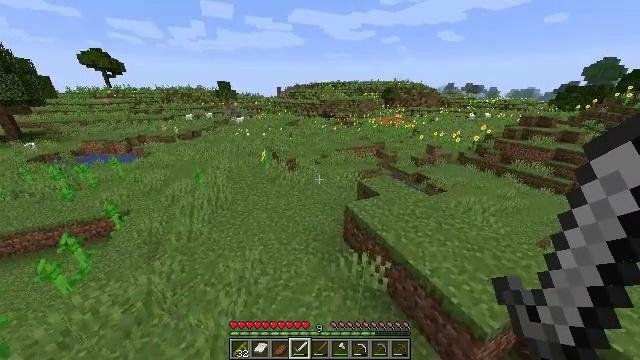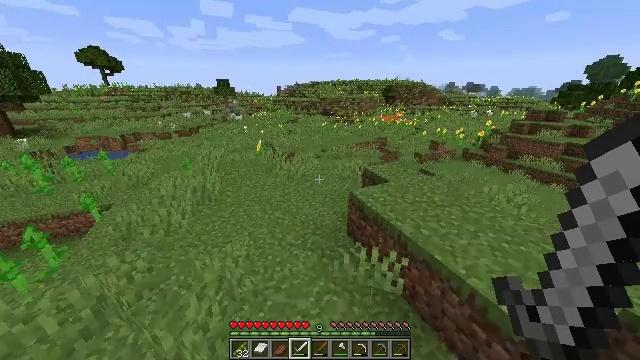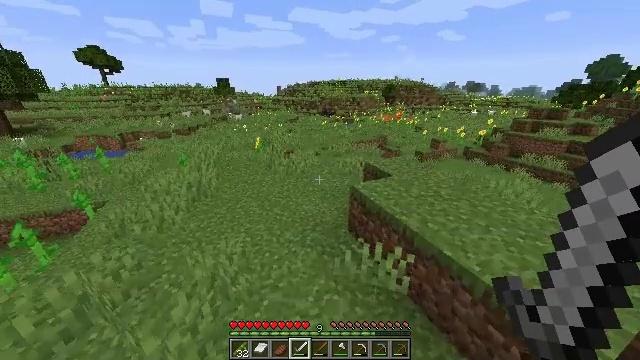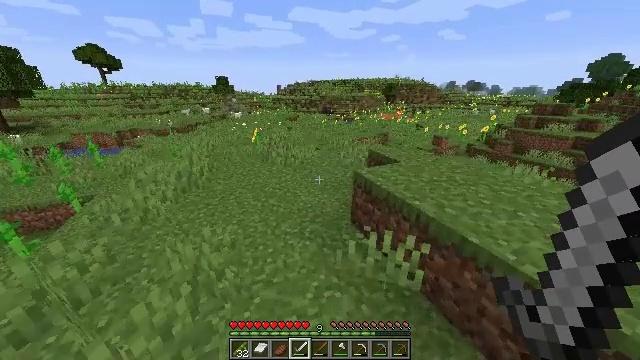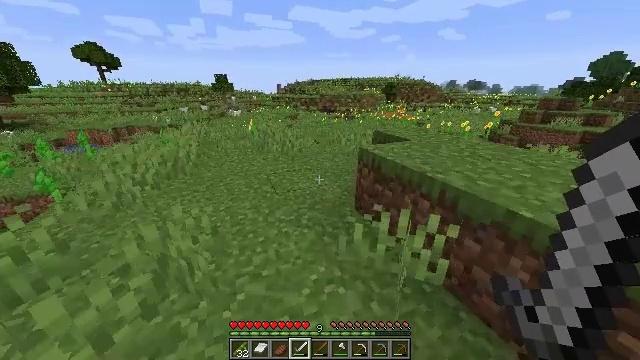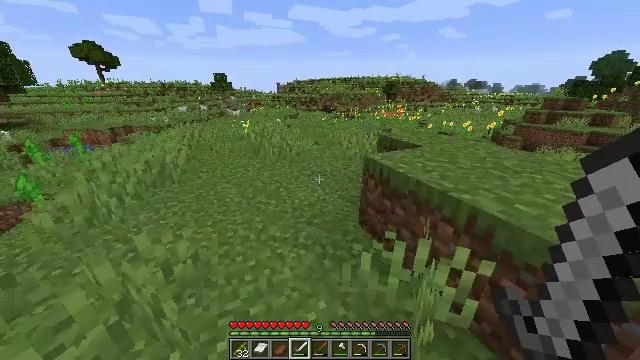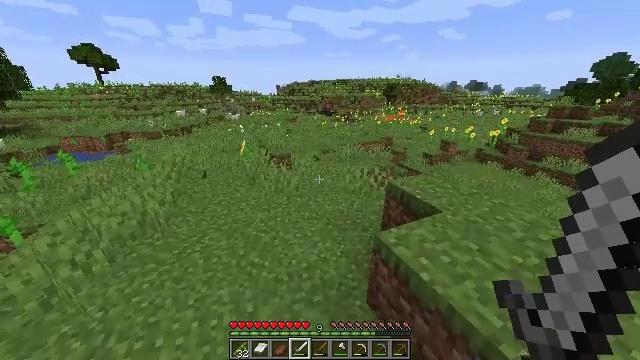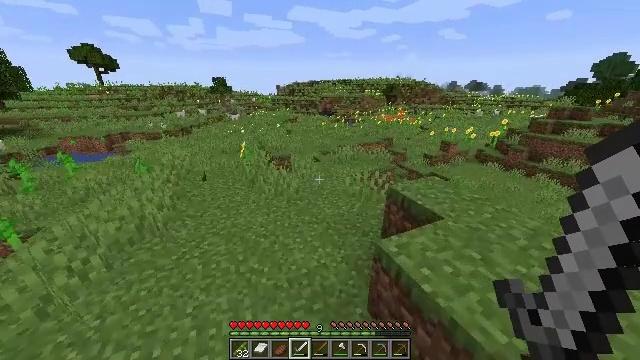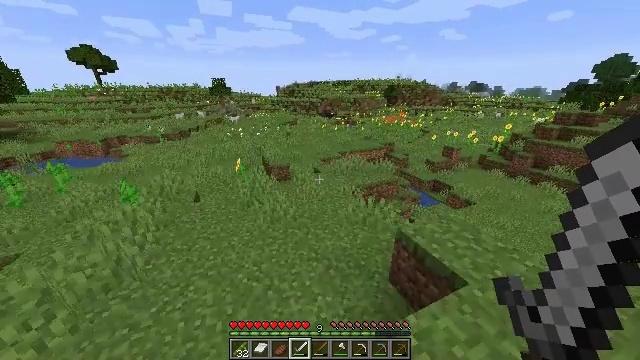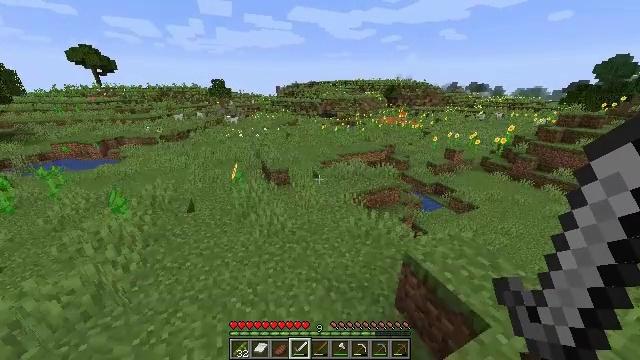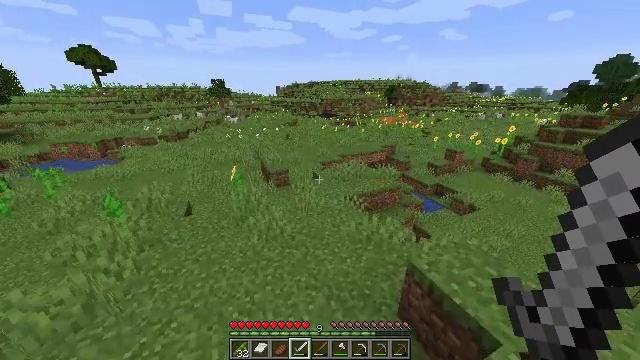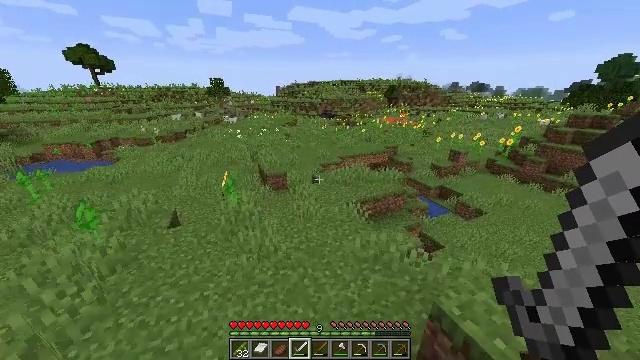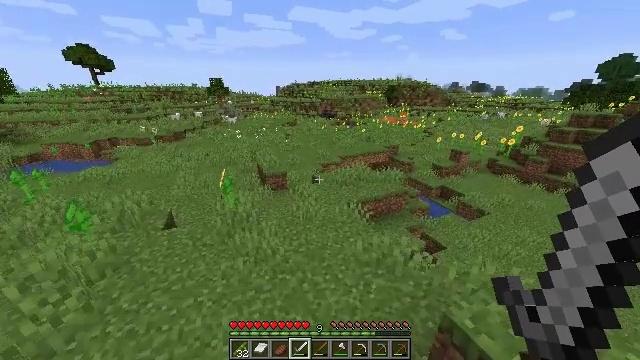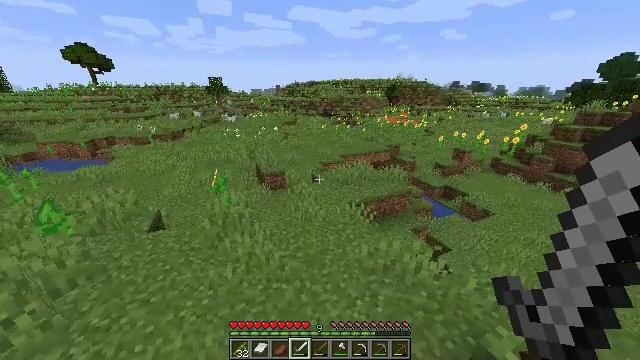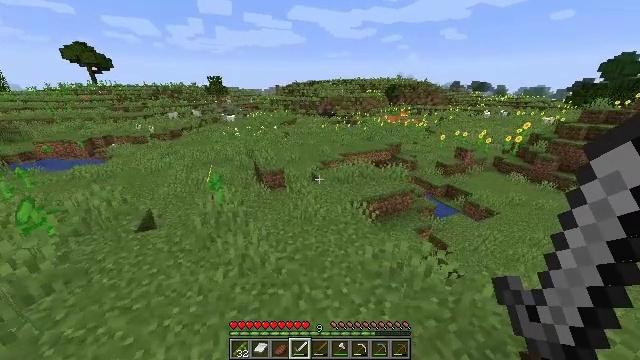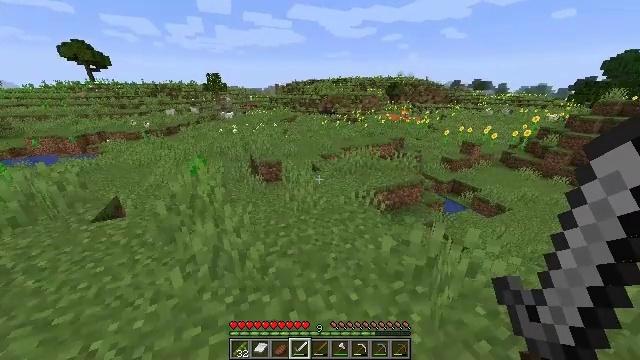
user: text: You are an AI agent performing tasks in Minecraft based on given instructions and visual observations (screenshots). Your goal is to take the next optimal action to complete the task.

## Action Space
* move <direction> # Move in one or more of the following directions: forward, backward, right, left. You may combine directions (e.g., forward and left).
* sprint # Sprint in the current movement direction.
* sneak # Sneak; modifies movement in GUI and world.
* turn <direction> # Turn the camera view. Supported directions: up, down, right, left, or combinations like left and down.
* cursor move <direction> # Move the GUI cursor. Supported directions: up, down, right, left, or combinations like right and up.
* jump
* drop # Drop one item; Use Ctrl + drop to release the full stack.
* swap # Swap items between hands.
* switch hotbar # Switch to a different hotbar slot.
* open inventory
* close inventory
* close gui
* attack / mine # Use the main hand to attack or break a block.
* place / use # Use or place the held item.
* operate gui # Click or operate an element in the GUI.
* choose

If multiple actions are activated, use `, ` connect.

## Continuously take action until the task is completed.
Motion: motion action
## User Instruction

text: Harvest sweet berries by mining the bush.
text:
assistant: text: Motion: move forward, jump
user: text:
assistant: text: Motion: move forward, jump
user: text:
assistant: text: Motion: move forward, jump
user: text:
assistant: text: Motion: move forward, jump
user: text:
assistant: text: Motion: move forward, sprint, jump
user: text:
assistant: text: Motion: move forward, sprint, jump
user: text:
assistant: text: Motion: move forward, sprint, jump
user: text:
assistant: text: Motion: move forward, sprint, jump
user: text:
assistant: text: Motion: move forward, sprint, jump
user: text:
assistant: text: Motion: move forward, jump
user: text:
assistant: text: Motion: move forward, jump
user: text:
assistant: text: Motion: move forward, jump
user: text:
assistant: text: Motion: move forward, jump
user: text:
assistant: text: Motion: move forward, jump
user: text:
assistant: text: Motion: move forward, jump
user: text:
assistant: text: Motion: move forward, jump
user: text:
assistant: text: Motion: move forward, sprint, jump
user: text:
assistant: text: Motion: move forward, sprint, jump
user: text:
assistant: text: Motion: move forward, sprint, jump
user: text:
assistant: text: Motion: move forward, sprint, jump
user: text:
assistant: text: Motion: move forward, sprint, jump
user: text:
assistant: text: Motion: move forward, jump
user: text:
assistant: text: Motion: move forward, turn left and down, jump
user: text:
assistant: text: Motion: move forward, turn left and down, jump
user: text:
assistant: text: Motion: move forward, turn left and down, jump
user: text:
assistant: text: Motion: move forward, jump
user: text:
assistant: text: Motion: move forward, jump
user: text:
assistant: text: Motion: move forward, jump
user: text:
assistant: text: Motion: move forward, jump
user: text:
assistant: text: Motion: move forward, sprint, turn left, jump